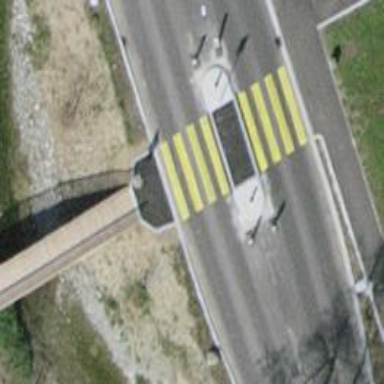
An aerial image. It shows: Footway on bridge.